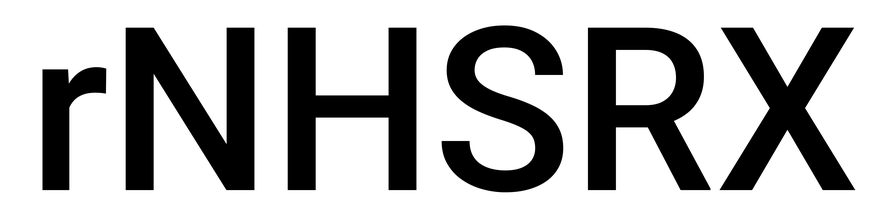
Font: Roboto_Medium